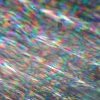
Label: sunburn